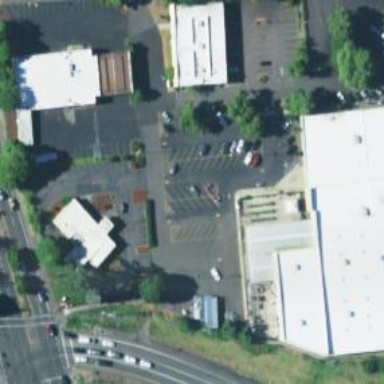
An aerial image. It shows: Parking space.